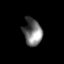
Tissue: lung
Cell type: Others
Senescence score: 0.1511
Nuclear area (px): 491
Mean DAPI intensity: 113.354